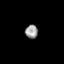
Tissue: prostate
Cell type: T cells
Senescence score: 0.6917
Nuclear area (px): 170
Mean DAPI intensity: 153.229